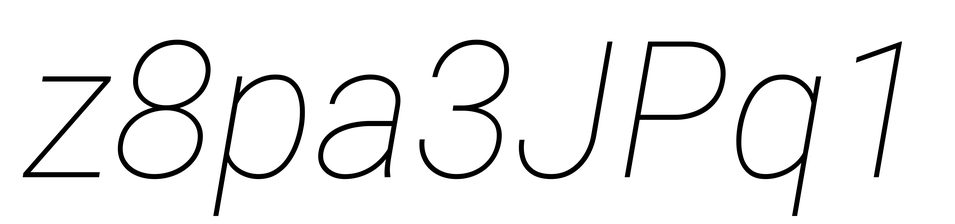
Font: Roboto-Italic_Thin_Italic